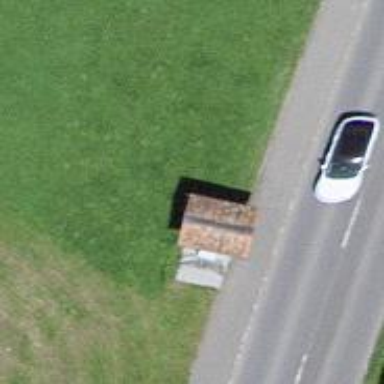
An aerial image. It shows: Bench for seating.